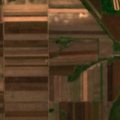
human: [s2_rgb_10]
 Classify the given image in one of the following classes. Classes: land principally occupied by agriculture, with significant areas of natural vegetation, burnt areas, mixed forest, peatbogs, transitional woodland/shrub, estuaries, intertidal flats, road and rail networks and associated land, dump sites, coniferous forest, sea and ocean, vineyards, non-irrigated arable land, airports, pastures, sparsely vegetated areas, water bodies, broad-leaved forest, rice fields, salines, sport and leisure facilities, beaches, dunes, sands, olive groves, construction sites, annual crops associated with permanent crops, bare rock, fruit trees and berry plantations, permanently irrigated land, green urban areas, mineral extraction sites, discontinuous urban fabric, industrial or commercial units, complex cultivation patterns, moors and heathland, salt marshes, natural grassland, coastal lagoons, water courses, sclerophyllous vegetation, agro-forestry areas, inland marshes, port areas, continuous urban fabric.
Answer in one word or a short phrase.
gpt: non-irrigated arable land, pastures, complex cultivation patterns, natural grassland